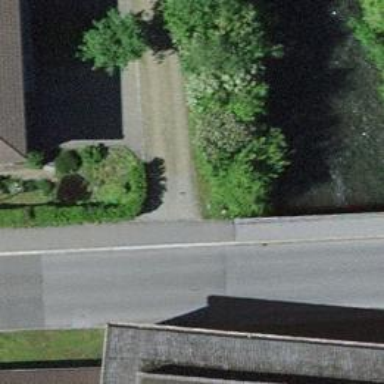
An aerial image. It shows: Hedge barrier.